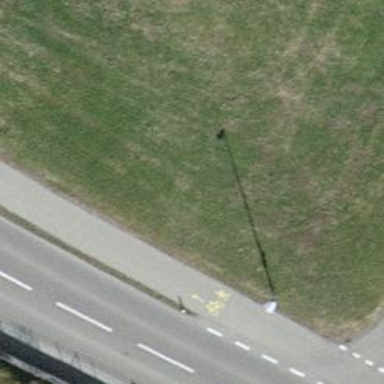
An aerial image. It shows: Guidepost with information.